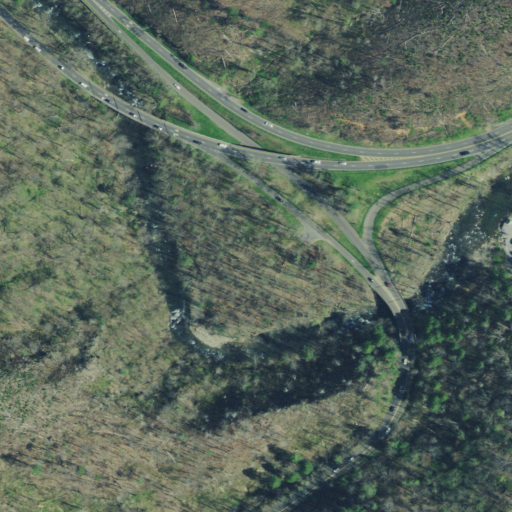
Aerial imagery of plain(s) in Tennessee named Bent Field containing deciduous forest, mixed forest, open development, low intensity development, shrub, evergreen forest, and medium intensity development